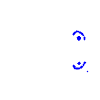
Particle: pion